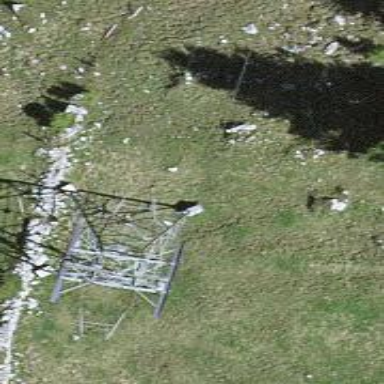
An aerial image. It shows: Cable car.